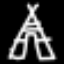
Label: The Eiffel Tower